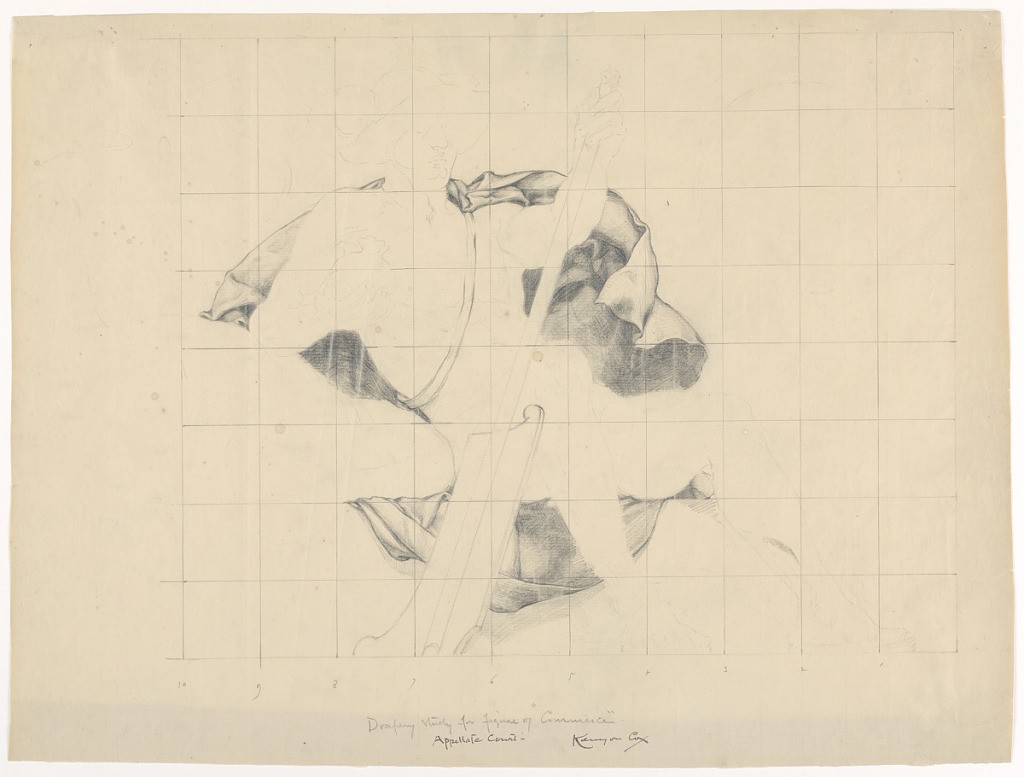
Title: Study for ''Commerce," Appellate Division Court House, New York, NY
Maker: Kenyon Cox, American, 1856–1919
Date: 1898–1899
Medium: Graphite on paper
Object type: Drawing
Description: A  male figure seated in a reclining position with a staff in his left hand. The paper is squared for transferring the image.